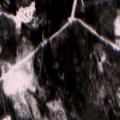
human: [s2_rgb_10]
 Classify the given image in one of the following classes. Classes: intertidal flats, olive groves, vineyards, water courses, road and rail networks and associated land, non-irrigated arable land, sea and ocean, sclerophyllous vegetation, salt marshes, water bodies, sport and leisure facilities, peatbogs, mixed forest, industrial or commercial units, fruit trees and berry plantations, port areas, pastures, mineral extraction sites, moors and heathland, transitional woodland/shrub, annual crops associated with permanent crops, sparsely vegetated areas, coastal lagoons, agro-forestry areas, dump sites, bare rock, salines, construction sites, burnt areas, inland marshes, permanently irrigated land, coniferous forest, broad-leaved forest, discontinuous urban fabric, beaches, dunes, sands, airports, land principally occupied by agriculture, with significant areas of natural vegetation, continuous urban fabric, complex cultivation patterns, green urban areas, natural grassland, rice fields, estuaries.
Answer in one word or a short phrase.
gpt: coniferous forest, mixed forest, transitional woodland/shrub